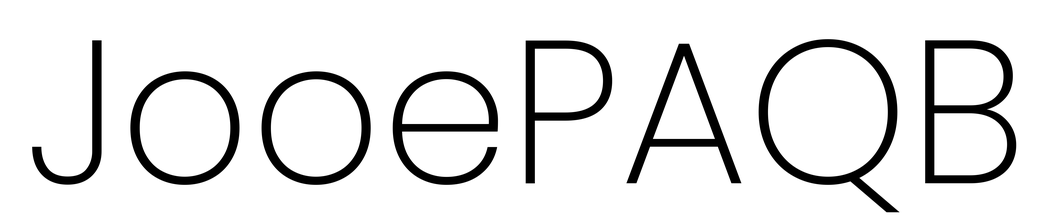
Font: Poppins-ExtraLight